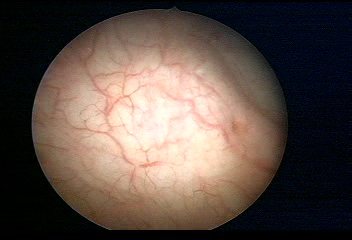
Modality: WLC
Class: Normal mucosa
Bladder cancer association: No